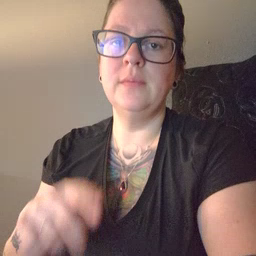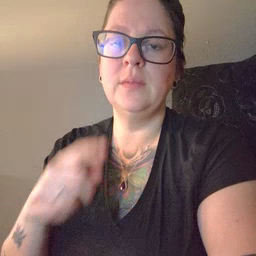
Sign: tooth